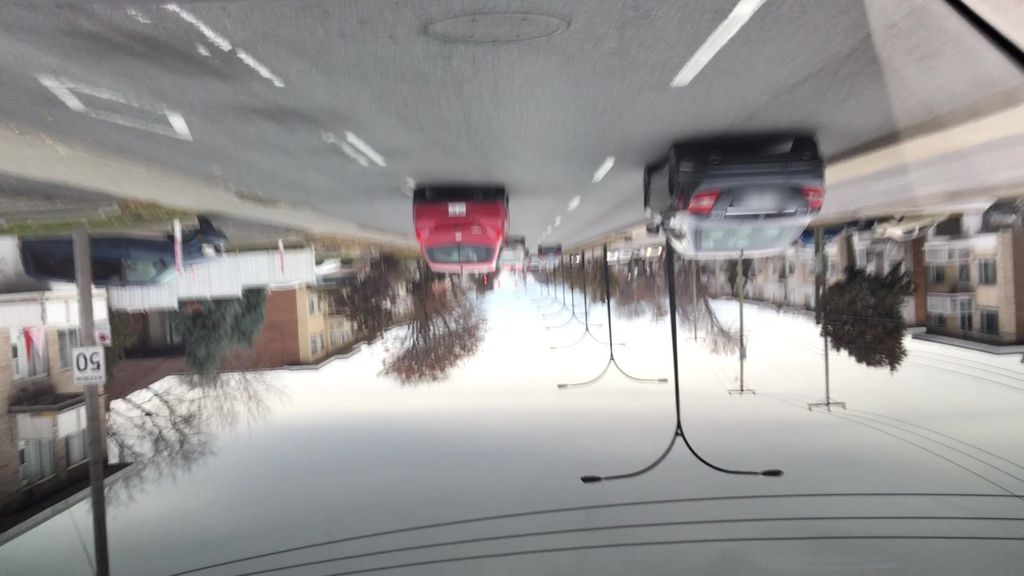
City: montreal